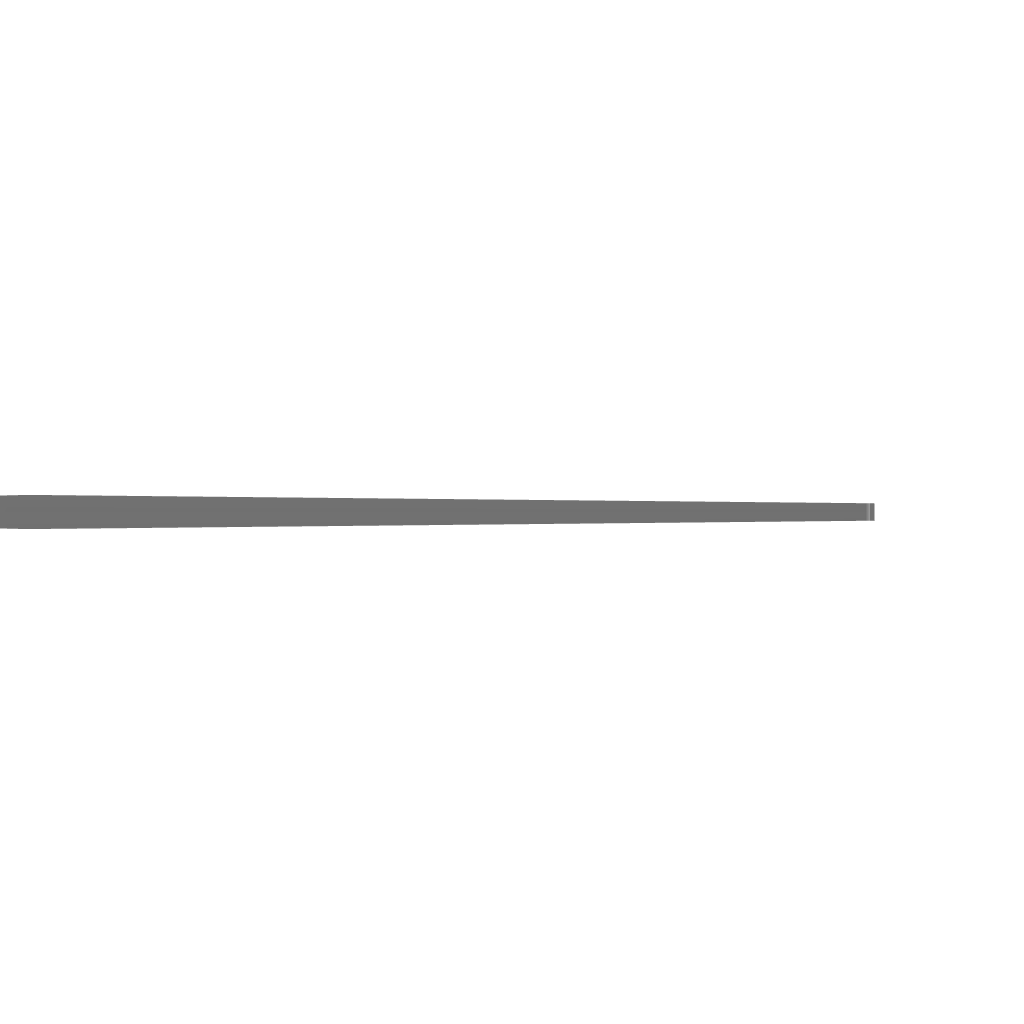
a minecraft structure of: luxurious-villa bad low quality